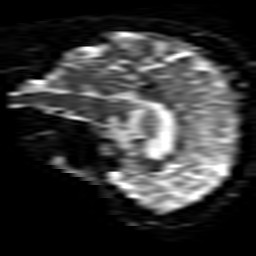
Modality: ADC
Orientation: sagittal
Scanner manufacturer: ge
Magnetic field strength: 1.5 T
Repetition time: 8 s
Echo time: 0.0968 s